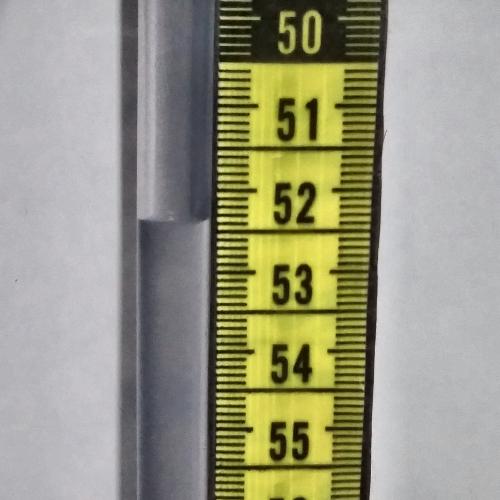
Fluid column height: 52.4 cm